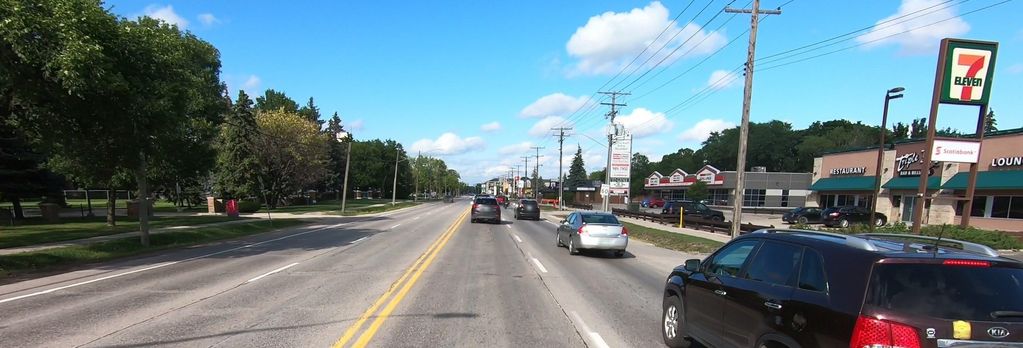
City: winnipeg